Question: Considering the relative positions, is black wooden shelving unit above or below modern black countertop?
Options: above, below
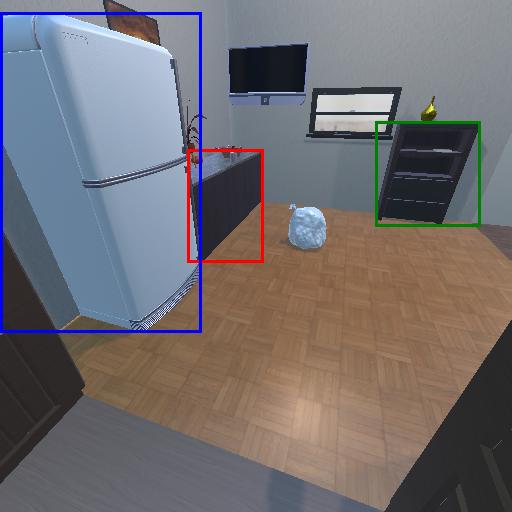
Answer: above